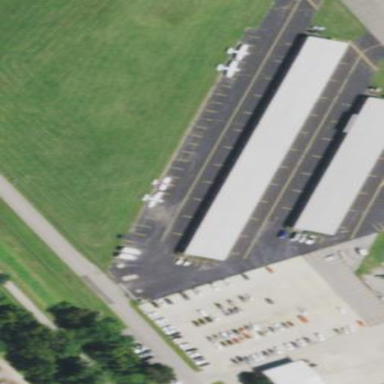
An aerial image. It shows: Hangar building at the airport.